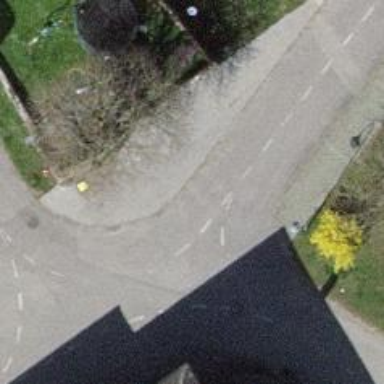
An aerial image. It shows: Post box.